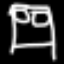
Label: bed